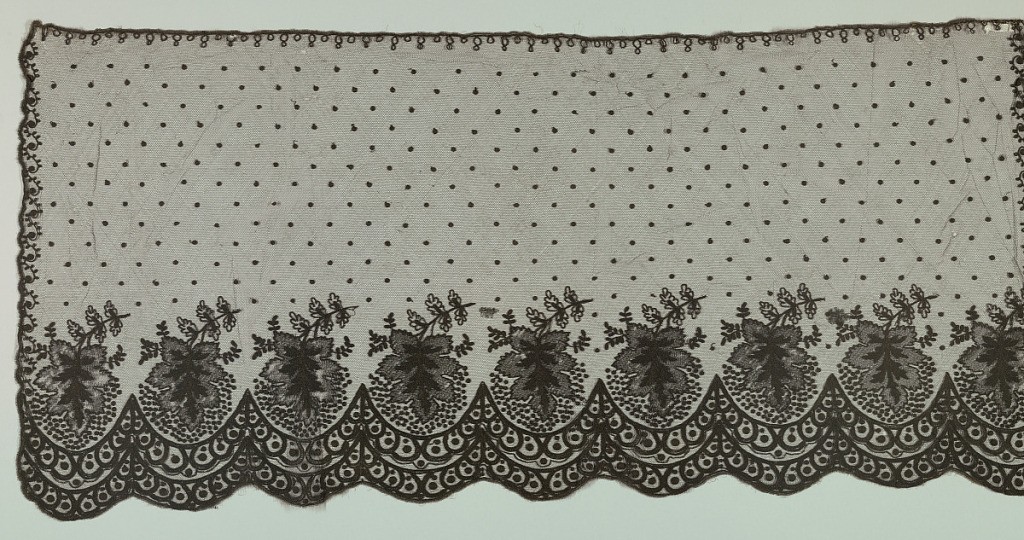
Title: Bonnet veil
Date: late 19th century
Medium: silk Technique: machine embroidery on machine-made net
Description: Repeating scalloped border with large leaf set into each scallop along the bottom edge. Motifs are embroidered in a chain stitch onto a net ground. Narrow scroll along remaining three edges and dotted field.